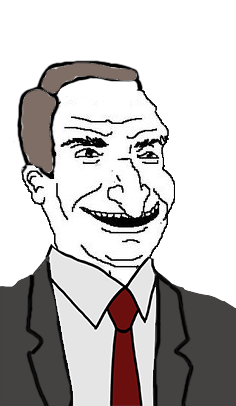
Label: 5_Bruce